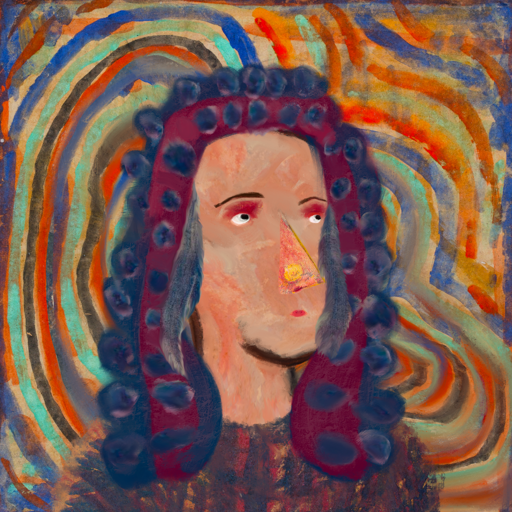
Background: Sisters, Head And Neck Side: Roy_Bahadur, Face Side: Irani, Bust: In_The_Sun, Hair Side: Hill_Girl, Head Accessory: Blank, Second Necklace: Blank, Necklace: Blank, Baby: Blank